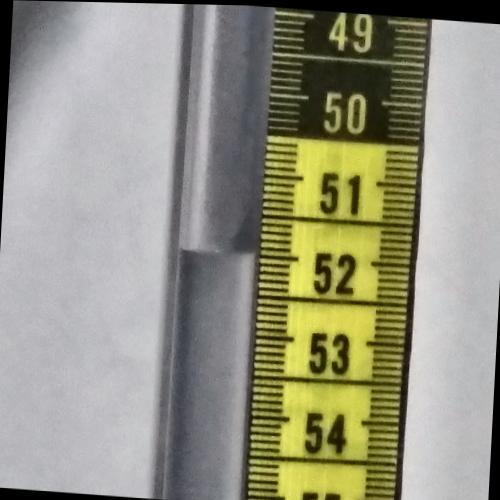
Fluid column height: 52.0 cm